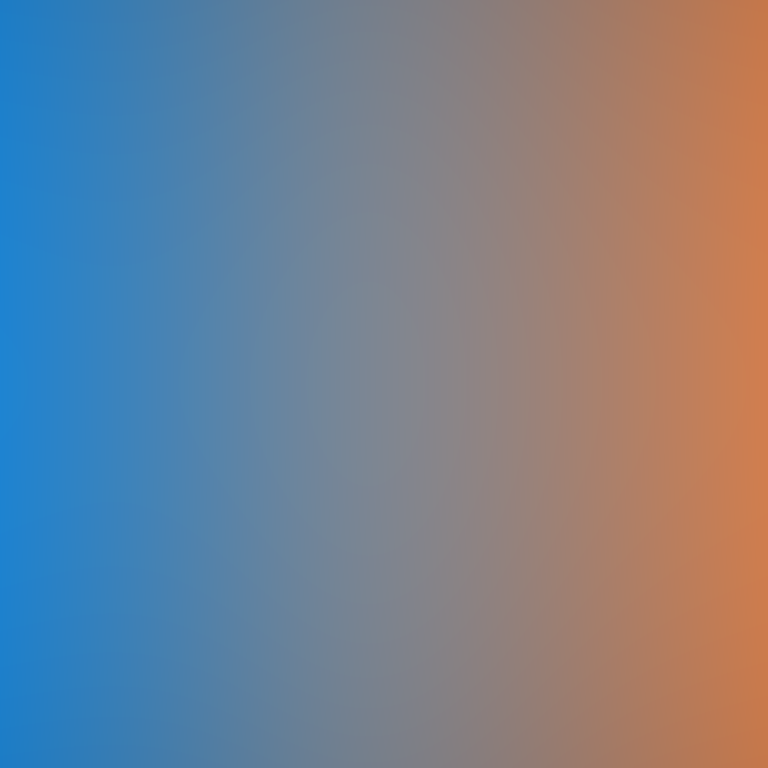
Abstract light effect, smooth gradient from cool blue to warm orange, calm atmosphere, soft glow, no room, no furniture, no objects.